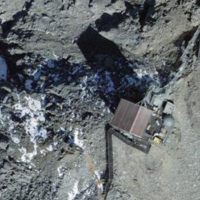
EUNIS habitat code: 48
Species observed at this site:
Falco tinnunculus